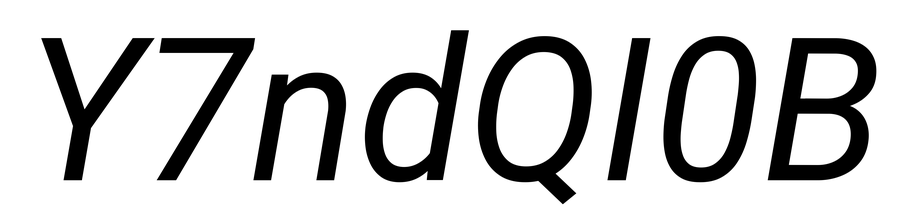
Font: Roboto-Italic_Italic